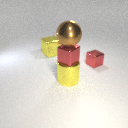
small red metal cube behind large yellow metal cylinder